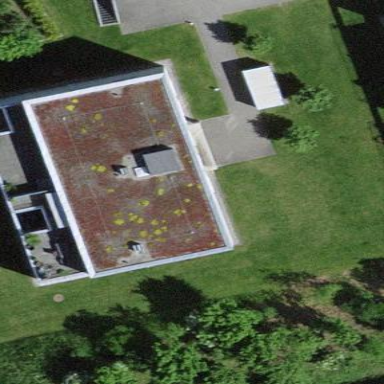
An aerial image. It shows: Building with flat roof.